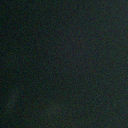
Screen state: off